Field crop: maize
Growth stage: 1
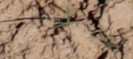
Species: lolium